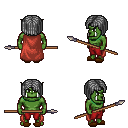
a pixel art fantasy rpg character, male body template, orc, green skin, maroon cape, red pants, gray pageboy hairstyle, brown slippers, spear, four views (front, back, left, right), 2x2 character sprite sheet, small pixel art, hard edges, no anti-aliasing